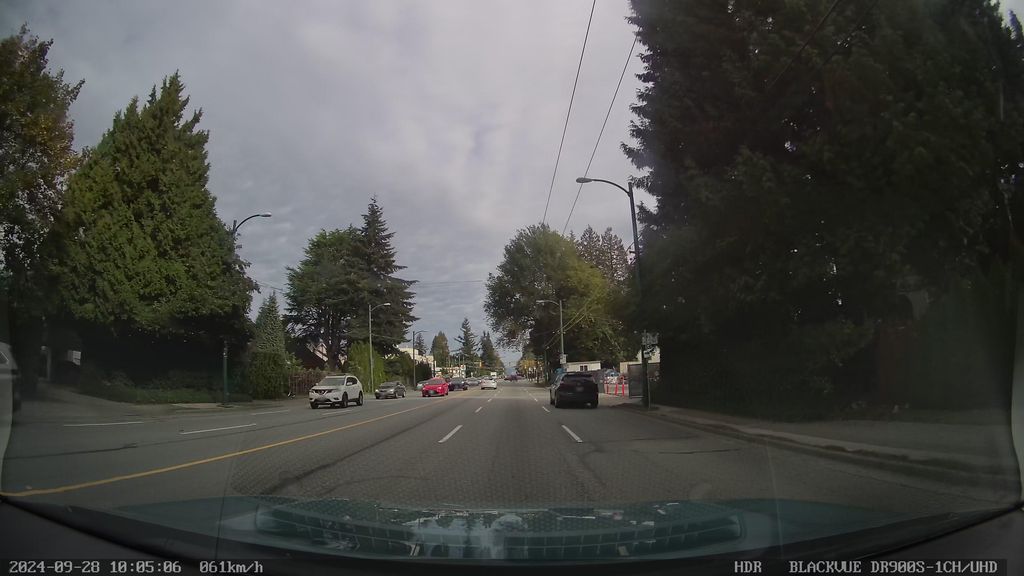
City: vancouver